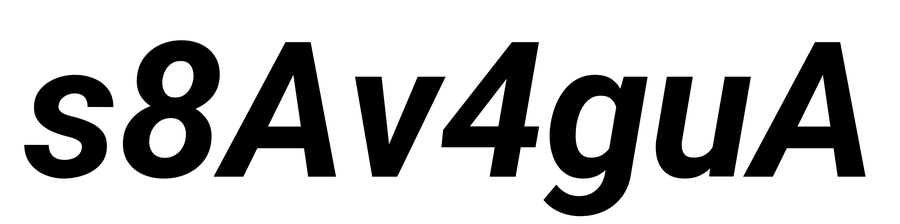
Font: Roboto-Italic_Bold_Italic